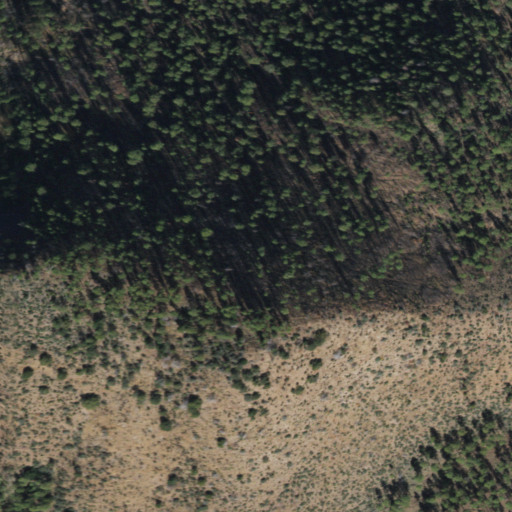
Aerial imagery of mountain in Arizona named Muhly Mountain containing evergreen forest and shrub